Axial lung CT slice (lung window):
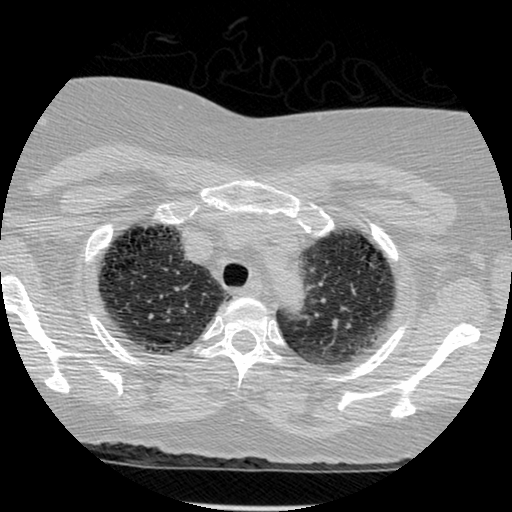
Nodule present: no